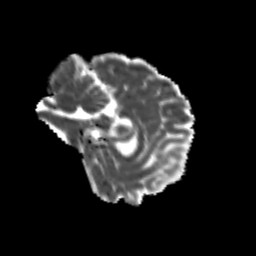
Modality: MD
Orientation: sagittal
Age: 23
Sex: female
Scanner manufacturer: siemens
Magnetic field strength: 3 T
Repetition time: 3.5 s
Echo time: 0.104 s